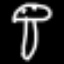
Label: mushroom